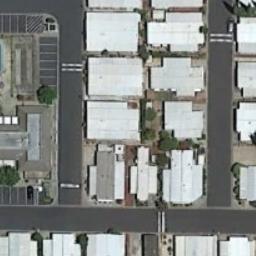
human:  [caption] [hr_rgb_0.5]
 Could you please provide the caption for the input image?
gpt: The mobile home park is on the open place next to the road .

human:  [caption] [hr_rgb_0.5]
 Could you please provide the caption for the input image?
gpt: Here are four rows of white mobile homes .

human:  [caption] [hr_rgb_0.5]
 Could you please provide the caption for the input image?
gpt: The mobile home park has some neatly arranged white mobile homes and a parking lot and some roads go through the mobile home park .

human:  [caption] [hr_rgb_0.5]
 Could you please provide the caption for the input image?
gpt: Many buildings of different shapes and sizes are in mobile home parks .

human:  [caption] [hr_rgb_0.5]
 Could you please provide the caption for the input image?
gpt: There are some white buildings in the mobile home park .